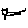
Label: cat